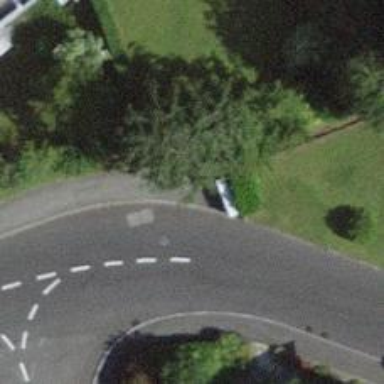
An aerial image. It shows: Kerb barrier.